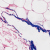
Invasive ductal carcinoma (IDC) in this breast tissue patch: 0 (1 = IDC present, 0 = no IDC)